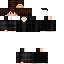
A female human skin with dark skin, wearing brown long hair dressed in a black hoodie and black pants, featuring a closed mouth.